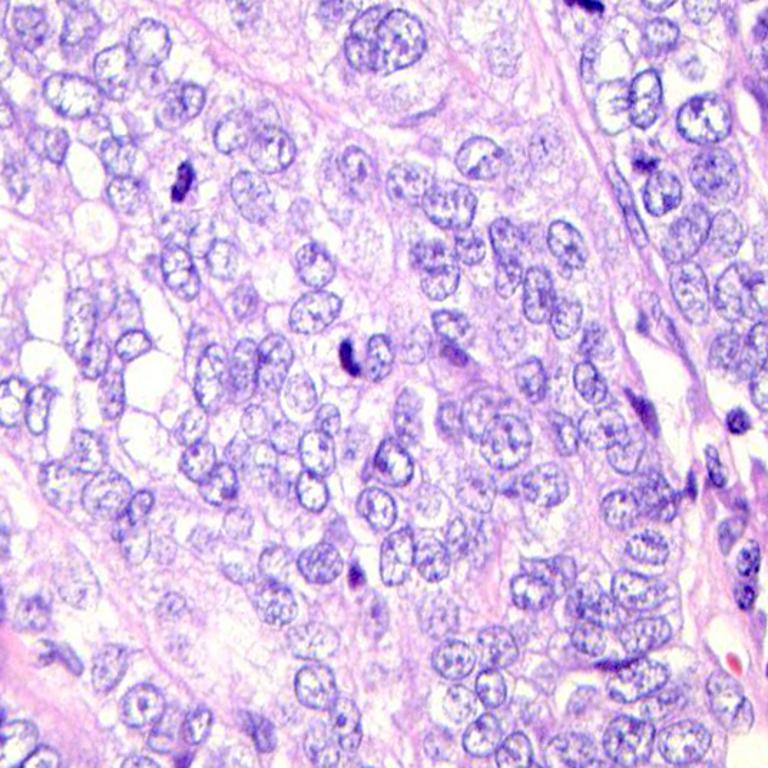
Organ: colon
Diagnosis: adenocarcinomas